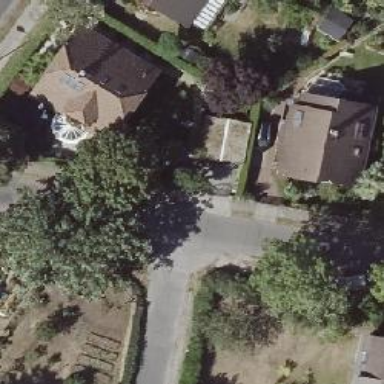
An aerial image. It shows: Residential road with asphalt surface and sidewalk on the left.